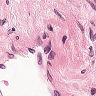
Metastatic tissue present: no